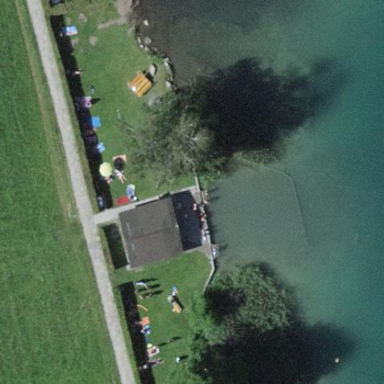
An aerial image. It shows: Park with swimming facilities.